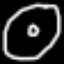
Label: donut